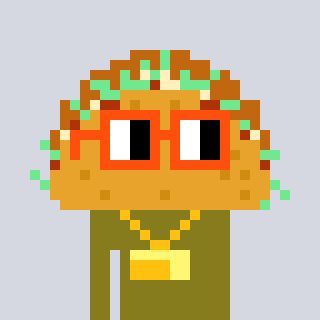
a pixel art character with square orange glasses, a taco-shaped head and a gunk-colored body on a cool background